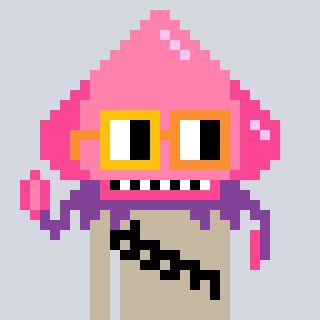
a pixel art character with square yellow and orange glasses, a squid-shaped head and a bege-colored body on a cool background